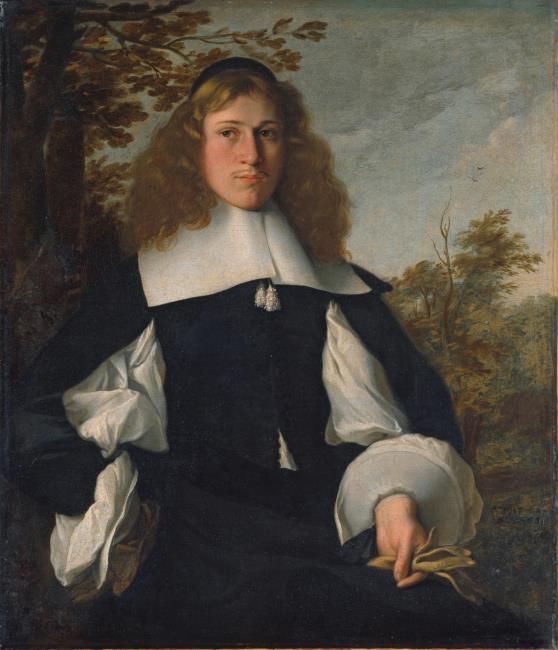
Title: Portrait of a young man
Artist: Anoniem (Nederlanden (historische regio)) 1663 gedateerd Bode 1891
Earliest date: 1663
Latest date: 1663
Genre: painting
Iconography: Gloves
Keywords: man's portrait, half-length, body facing right, head to the right, glove/gloves in hand, flat collar, skullcap, landscape as background